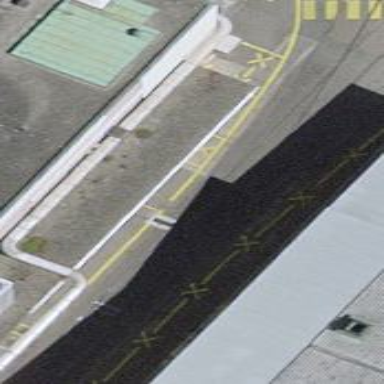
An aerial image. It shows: Three-way railway switch.